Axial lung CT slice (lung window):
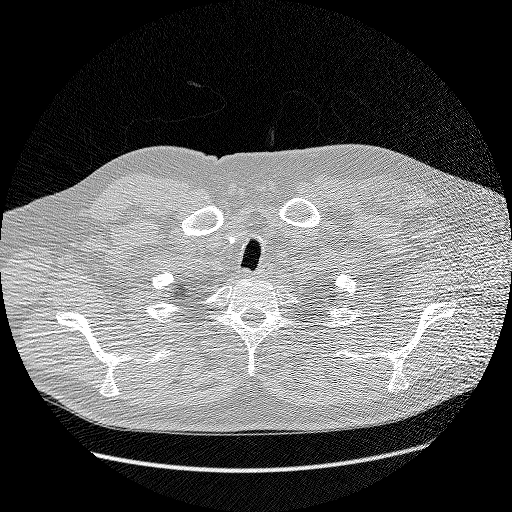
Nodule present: no